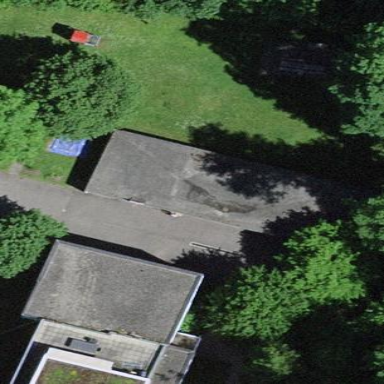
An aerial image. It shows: Group of garages.